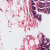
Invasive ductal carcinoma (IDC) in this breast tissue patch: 0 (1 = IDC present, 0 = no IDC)